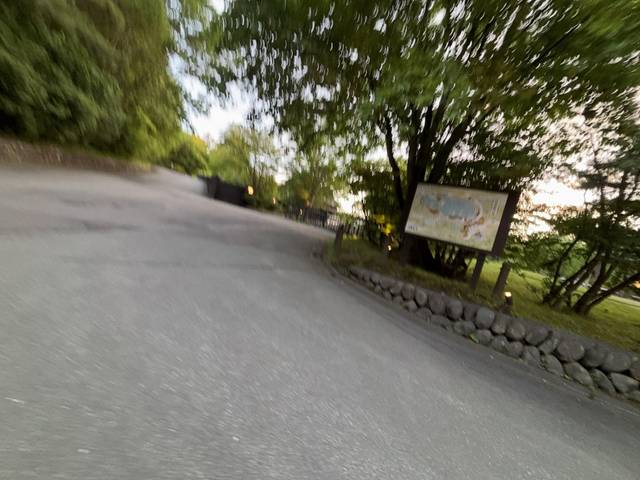
Region: Japan
Coordinates: 40.661, 141.355